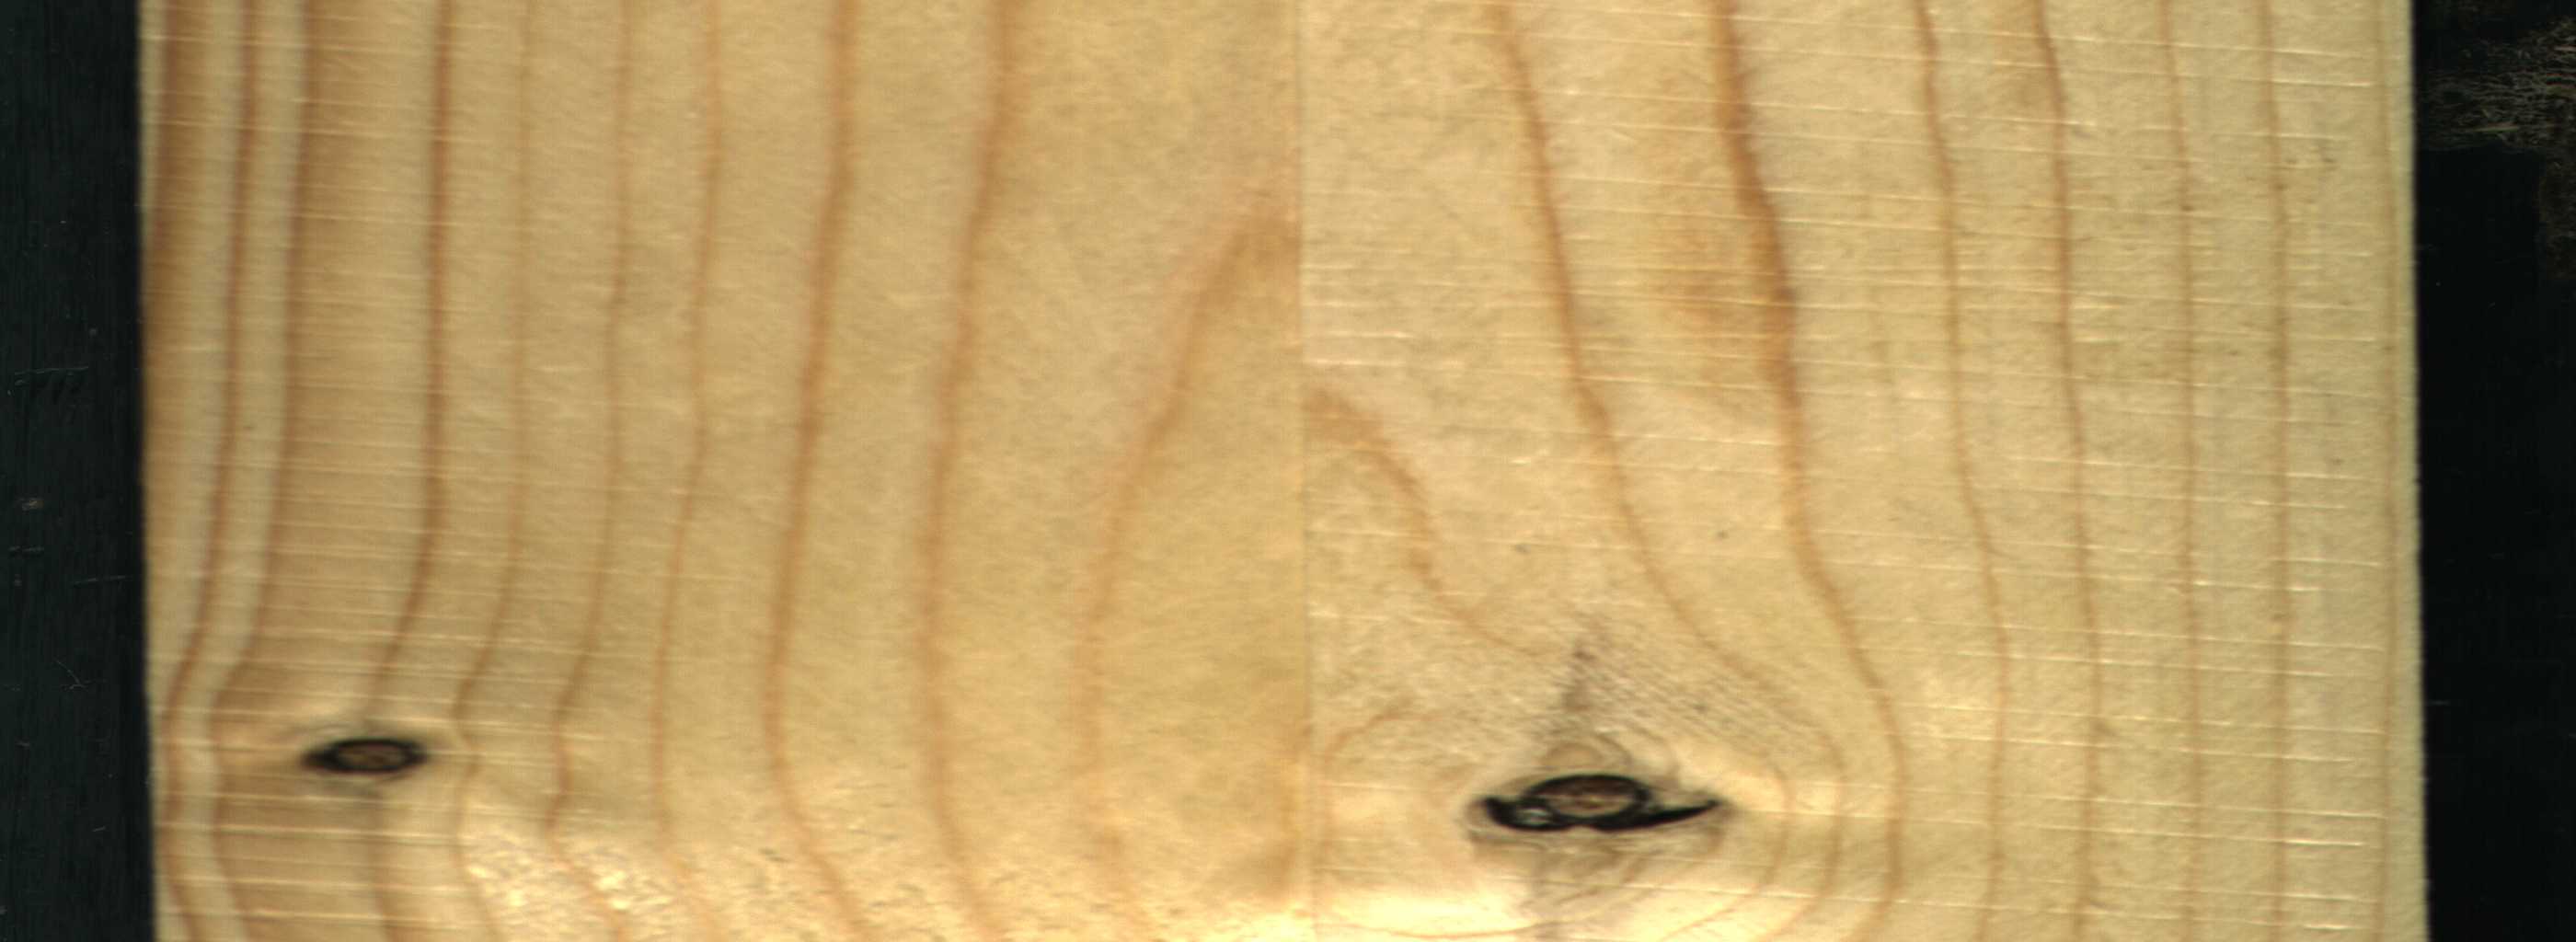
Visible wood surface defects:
Dead_Knot
Dead_Knot